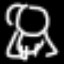
Label: frog